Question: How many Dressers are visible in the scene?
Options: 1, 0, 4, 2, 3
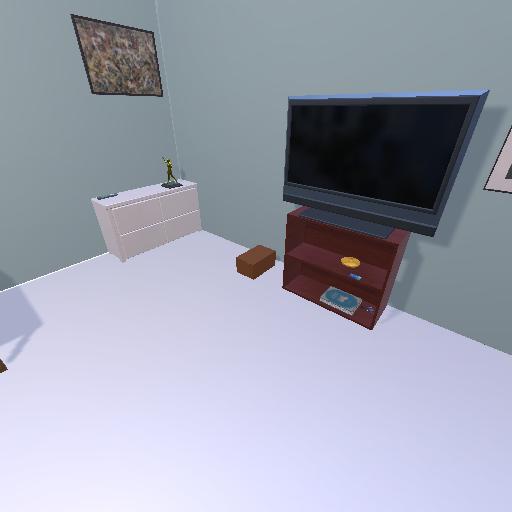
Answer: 1